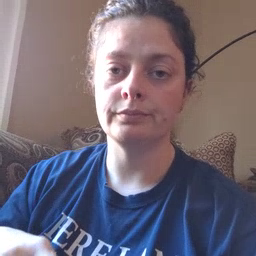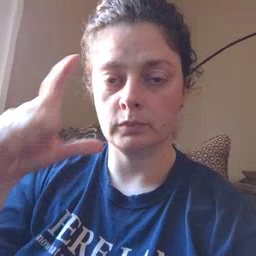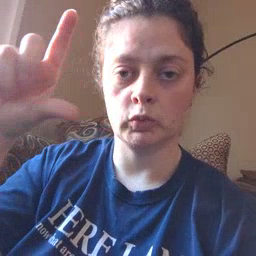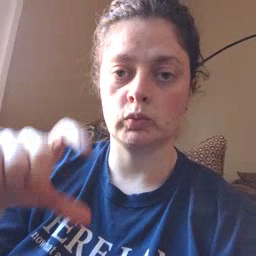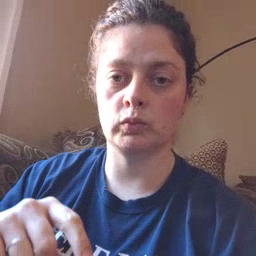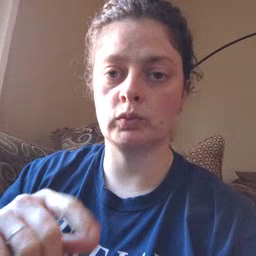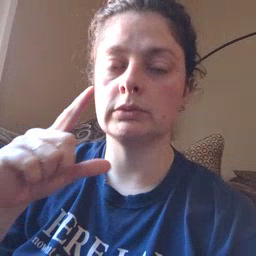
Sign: moon